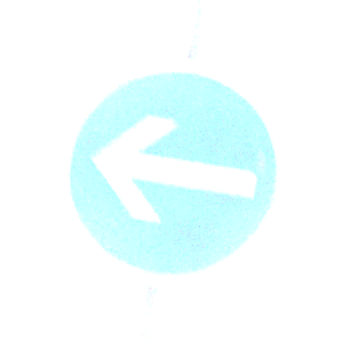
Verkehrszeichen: VorgeschriebeneFahrtrichtungHierLinks
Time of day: SunriseSunset
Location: Outdoor (RoadRail)
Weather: PartlyCloudy
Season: NotSpecified
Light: Natural